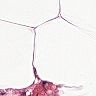
Metastatic tissue present: no